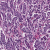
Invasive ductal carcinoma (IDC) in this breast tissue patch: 1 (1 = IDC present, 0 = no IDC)